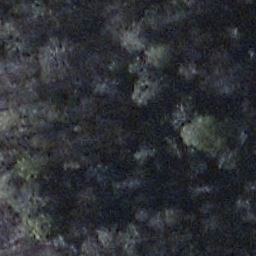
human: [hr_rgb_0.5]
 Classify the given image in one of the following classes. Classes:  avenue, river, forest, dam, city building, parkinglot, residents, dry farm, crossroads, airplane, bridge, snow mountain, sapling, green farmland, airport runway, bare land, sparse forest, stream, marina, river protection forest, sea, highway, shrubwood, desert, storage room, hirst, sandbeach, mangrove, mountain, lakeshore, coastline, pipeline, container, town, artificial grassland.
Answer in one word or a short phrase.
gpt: shrubwood